Question: What is the way to configure sails.js to set secure cookies? We are using redis to persist session state. The sails.js prescribed way (rather than some Express middleware option) is desired. Ultimately, I want the "secure" column in the Chrome cookies view to be checked for the app's cookie:

In the docs, there is no explicit mention of how to do this:
<URL>
There is an 'ssl' config option, but deploying the app with 'ssl: true' did not produce the desired result:
'''
module.exports.session = {
...
ssl: true
...
}
'''
The 'ssl' option isn't documented either, but I assume it has something to do with signing cookies instead.
: in the screen shot, I'm serving from localhost without HTTPS, but this app is being served from a production server using HTTPS and the same behavior is observed
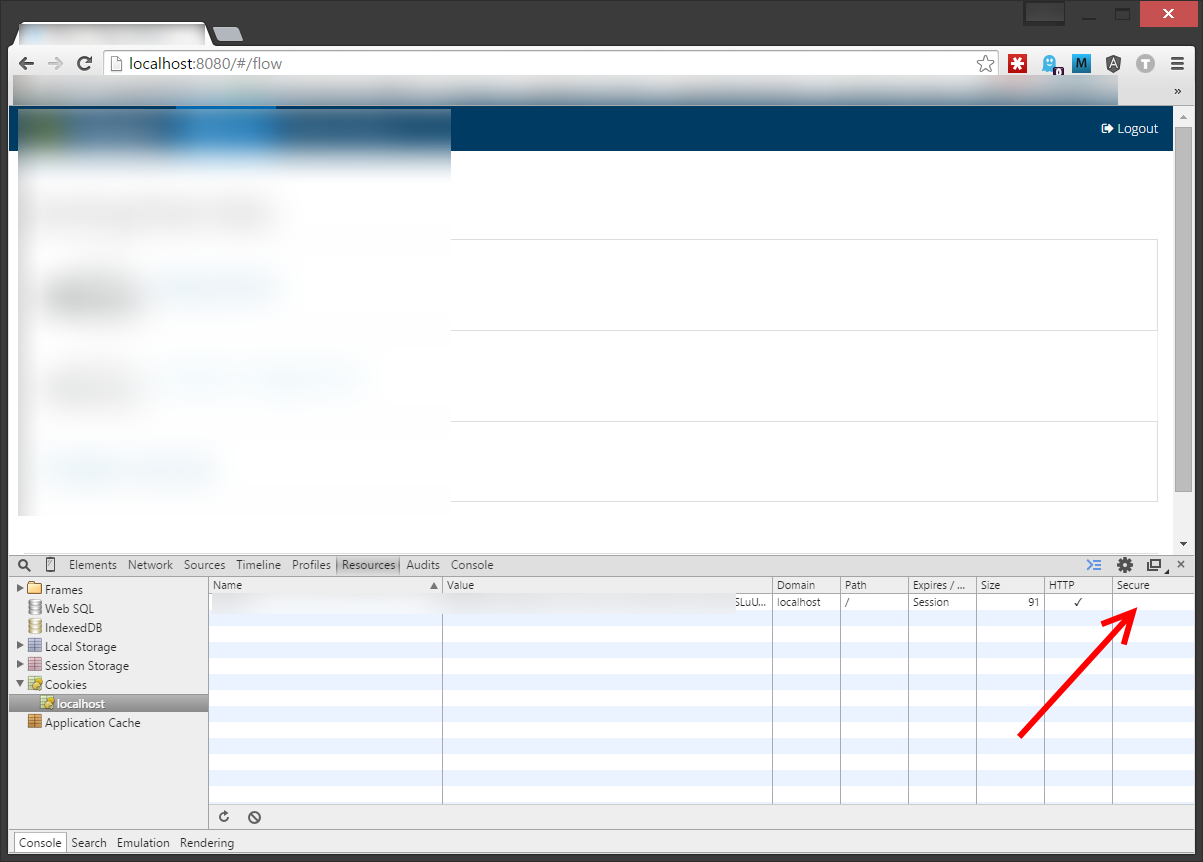
Answer: Sails uses express.session to handle session cookies, therefore you can enable secure cookies by setting 'cookie: { secure: true }' in config/session.js
You need to use HTTPS for express to <URL>
> it requires an https-enabled website, i.e., HTTPS is necessary for secure
cookies. If secure is set, and you access your site over HTTP,
the cookie will not be set.
If you are behind a proxy that does SSL termination on behalf of your web server enable express 'trust proxy' option by adding the following middleware in config/http.js
'''
module.exports.http = {
customMiddleware: function(app) {
app.enable('trust proxy');
}
};
'''